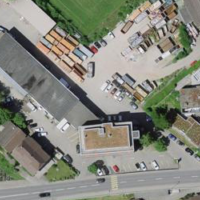
EUNIS habitat code: 54
Species observed at this site:
Corylus avellana